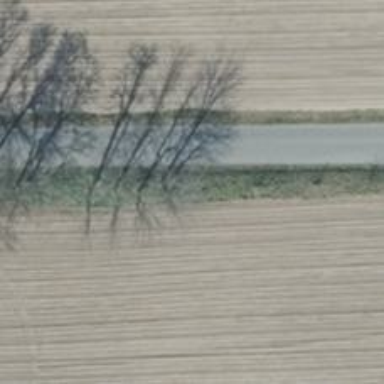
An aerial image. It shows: Row of trees in natural setting.